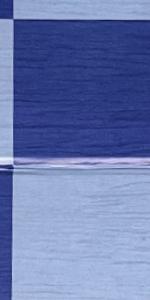
Label: Empty